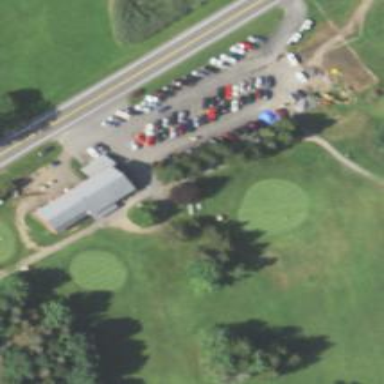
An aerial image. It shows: Path for both roads and golfers.